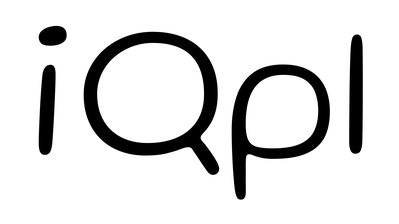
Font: Gluten_ExtraLight